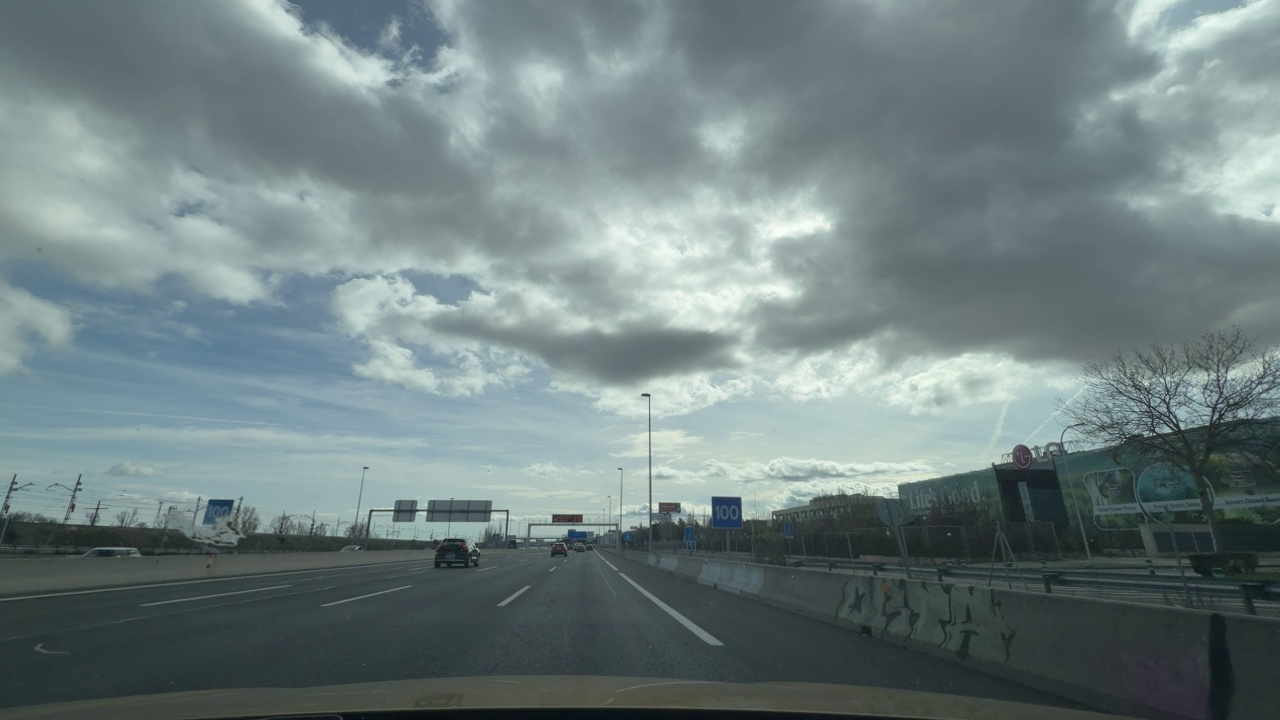
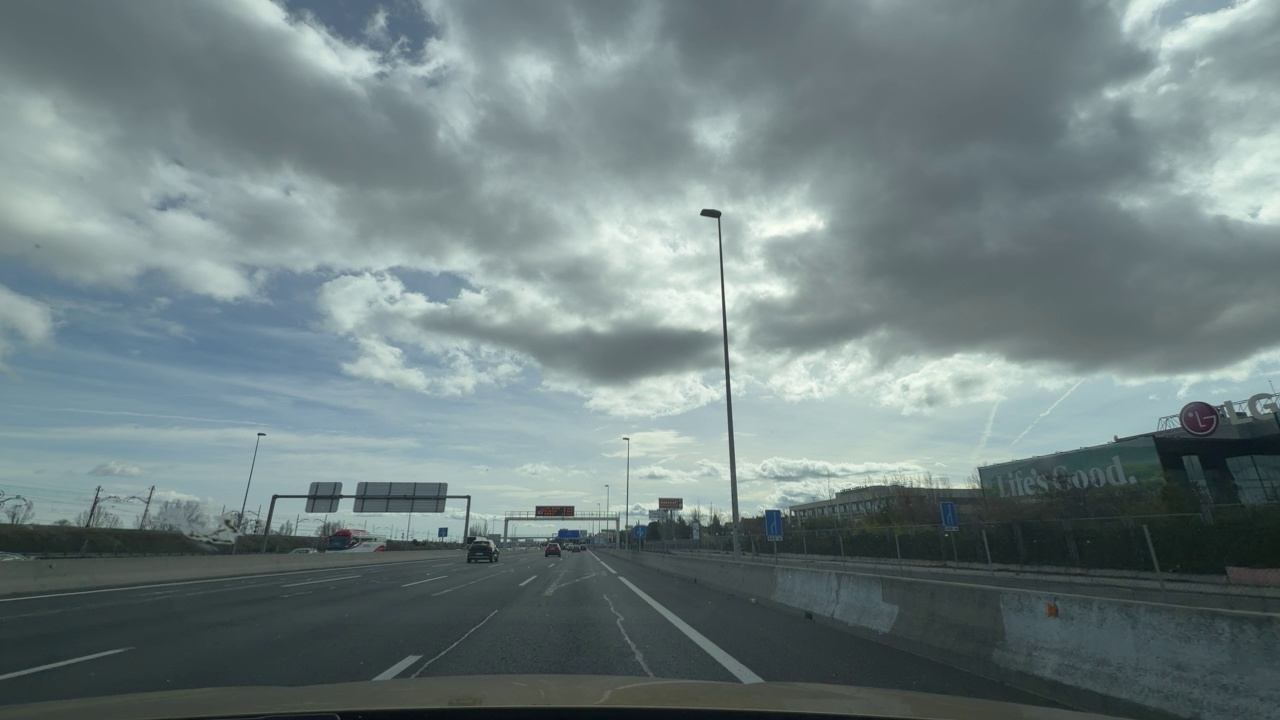
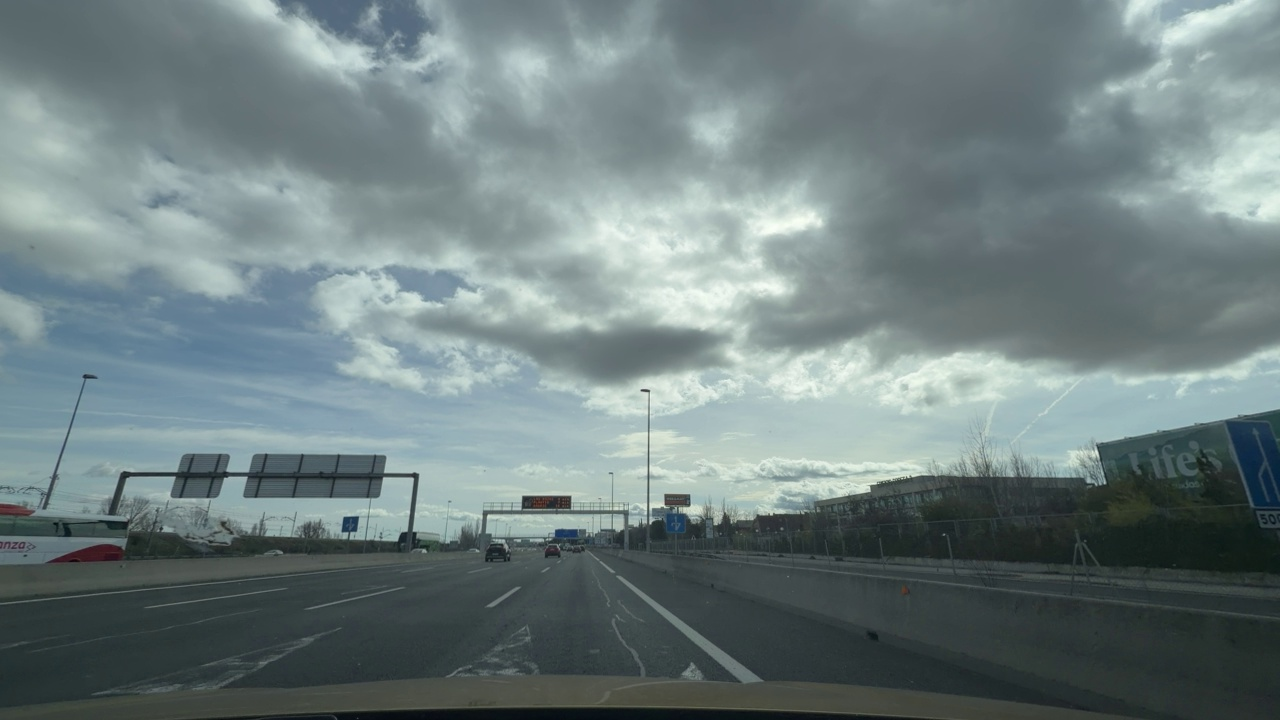
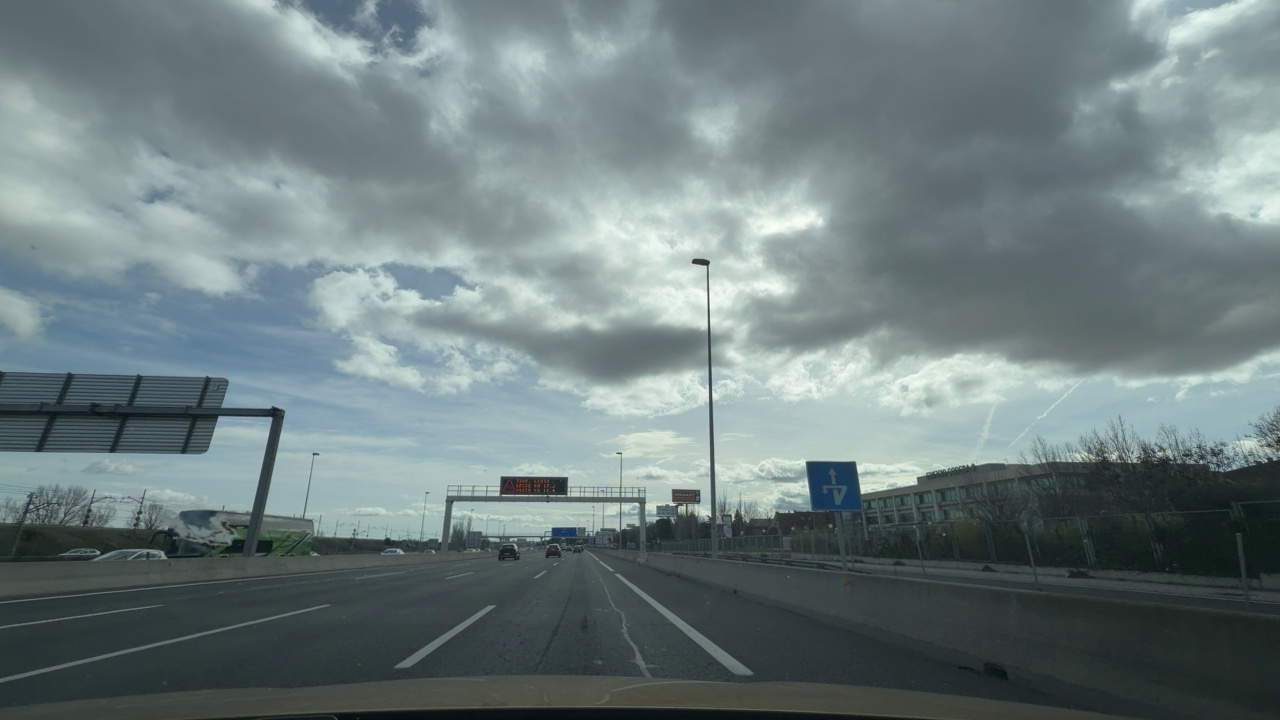
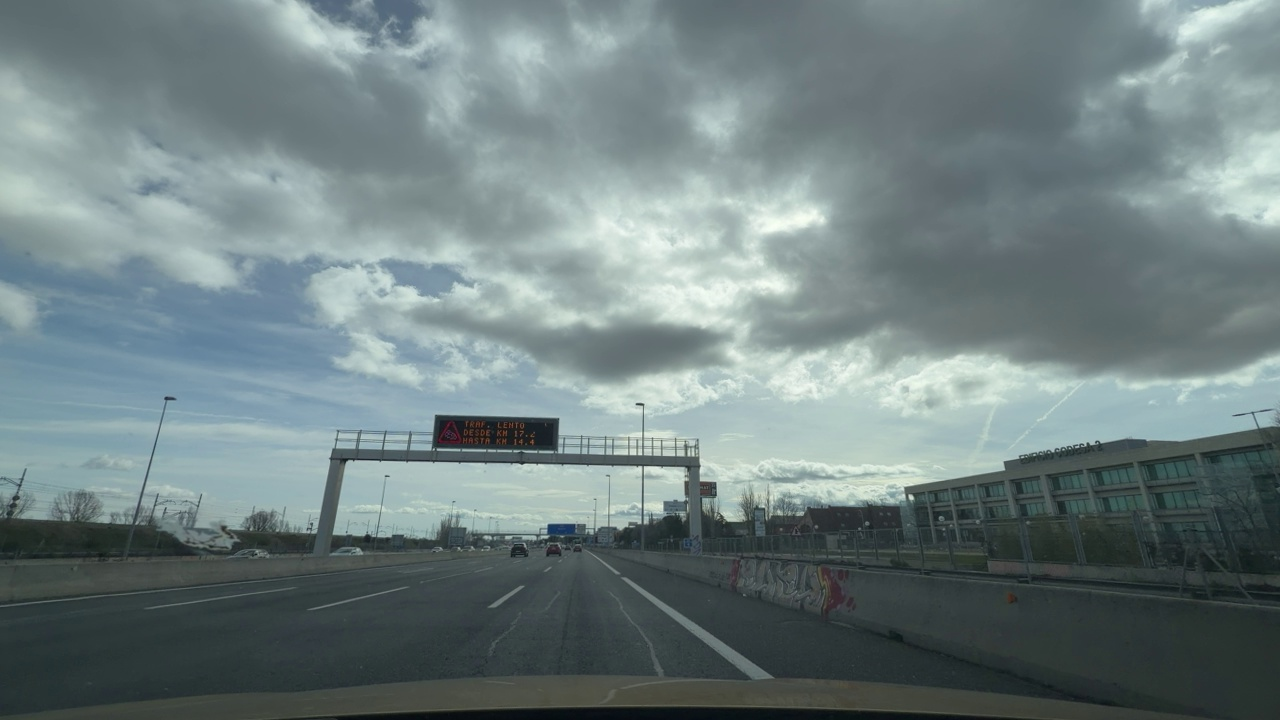
Situation: empty
Question: Is the ego vehicle currently within an intersection?
Answer: No
Reasoning: Vehicle on a highway